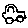
Label: car